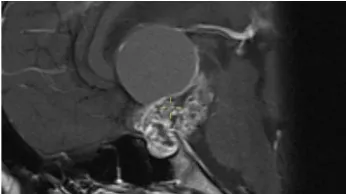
Course of craniopharyngioma on MR imaging. The MRI at diagnosis performed in a child of 11 years old shows a suprasellar and sellar cystic-solid lesion with calcifications, measuring a maximum of 5,2 cm in cranio-caudal direction visible on a sagittal image, a T1 3 mm 0,3 gap with gadolinium ,on a coronal image, T2 TSE 3 mm 0.
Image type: radiology (mri)